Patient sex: M
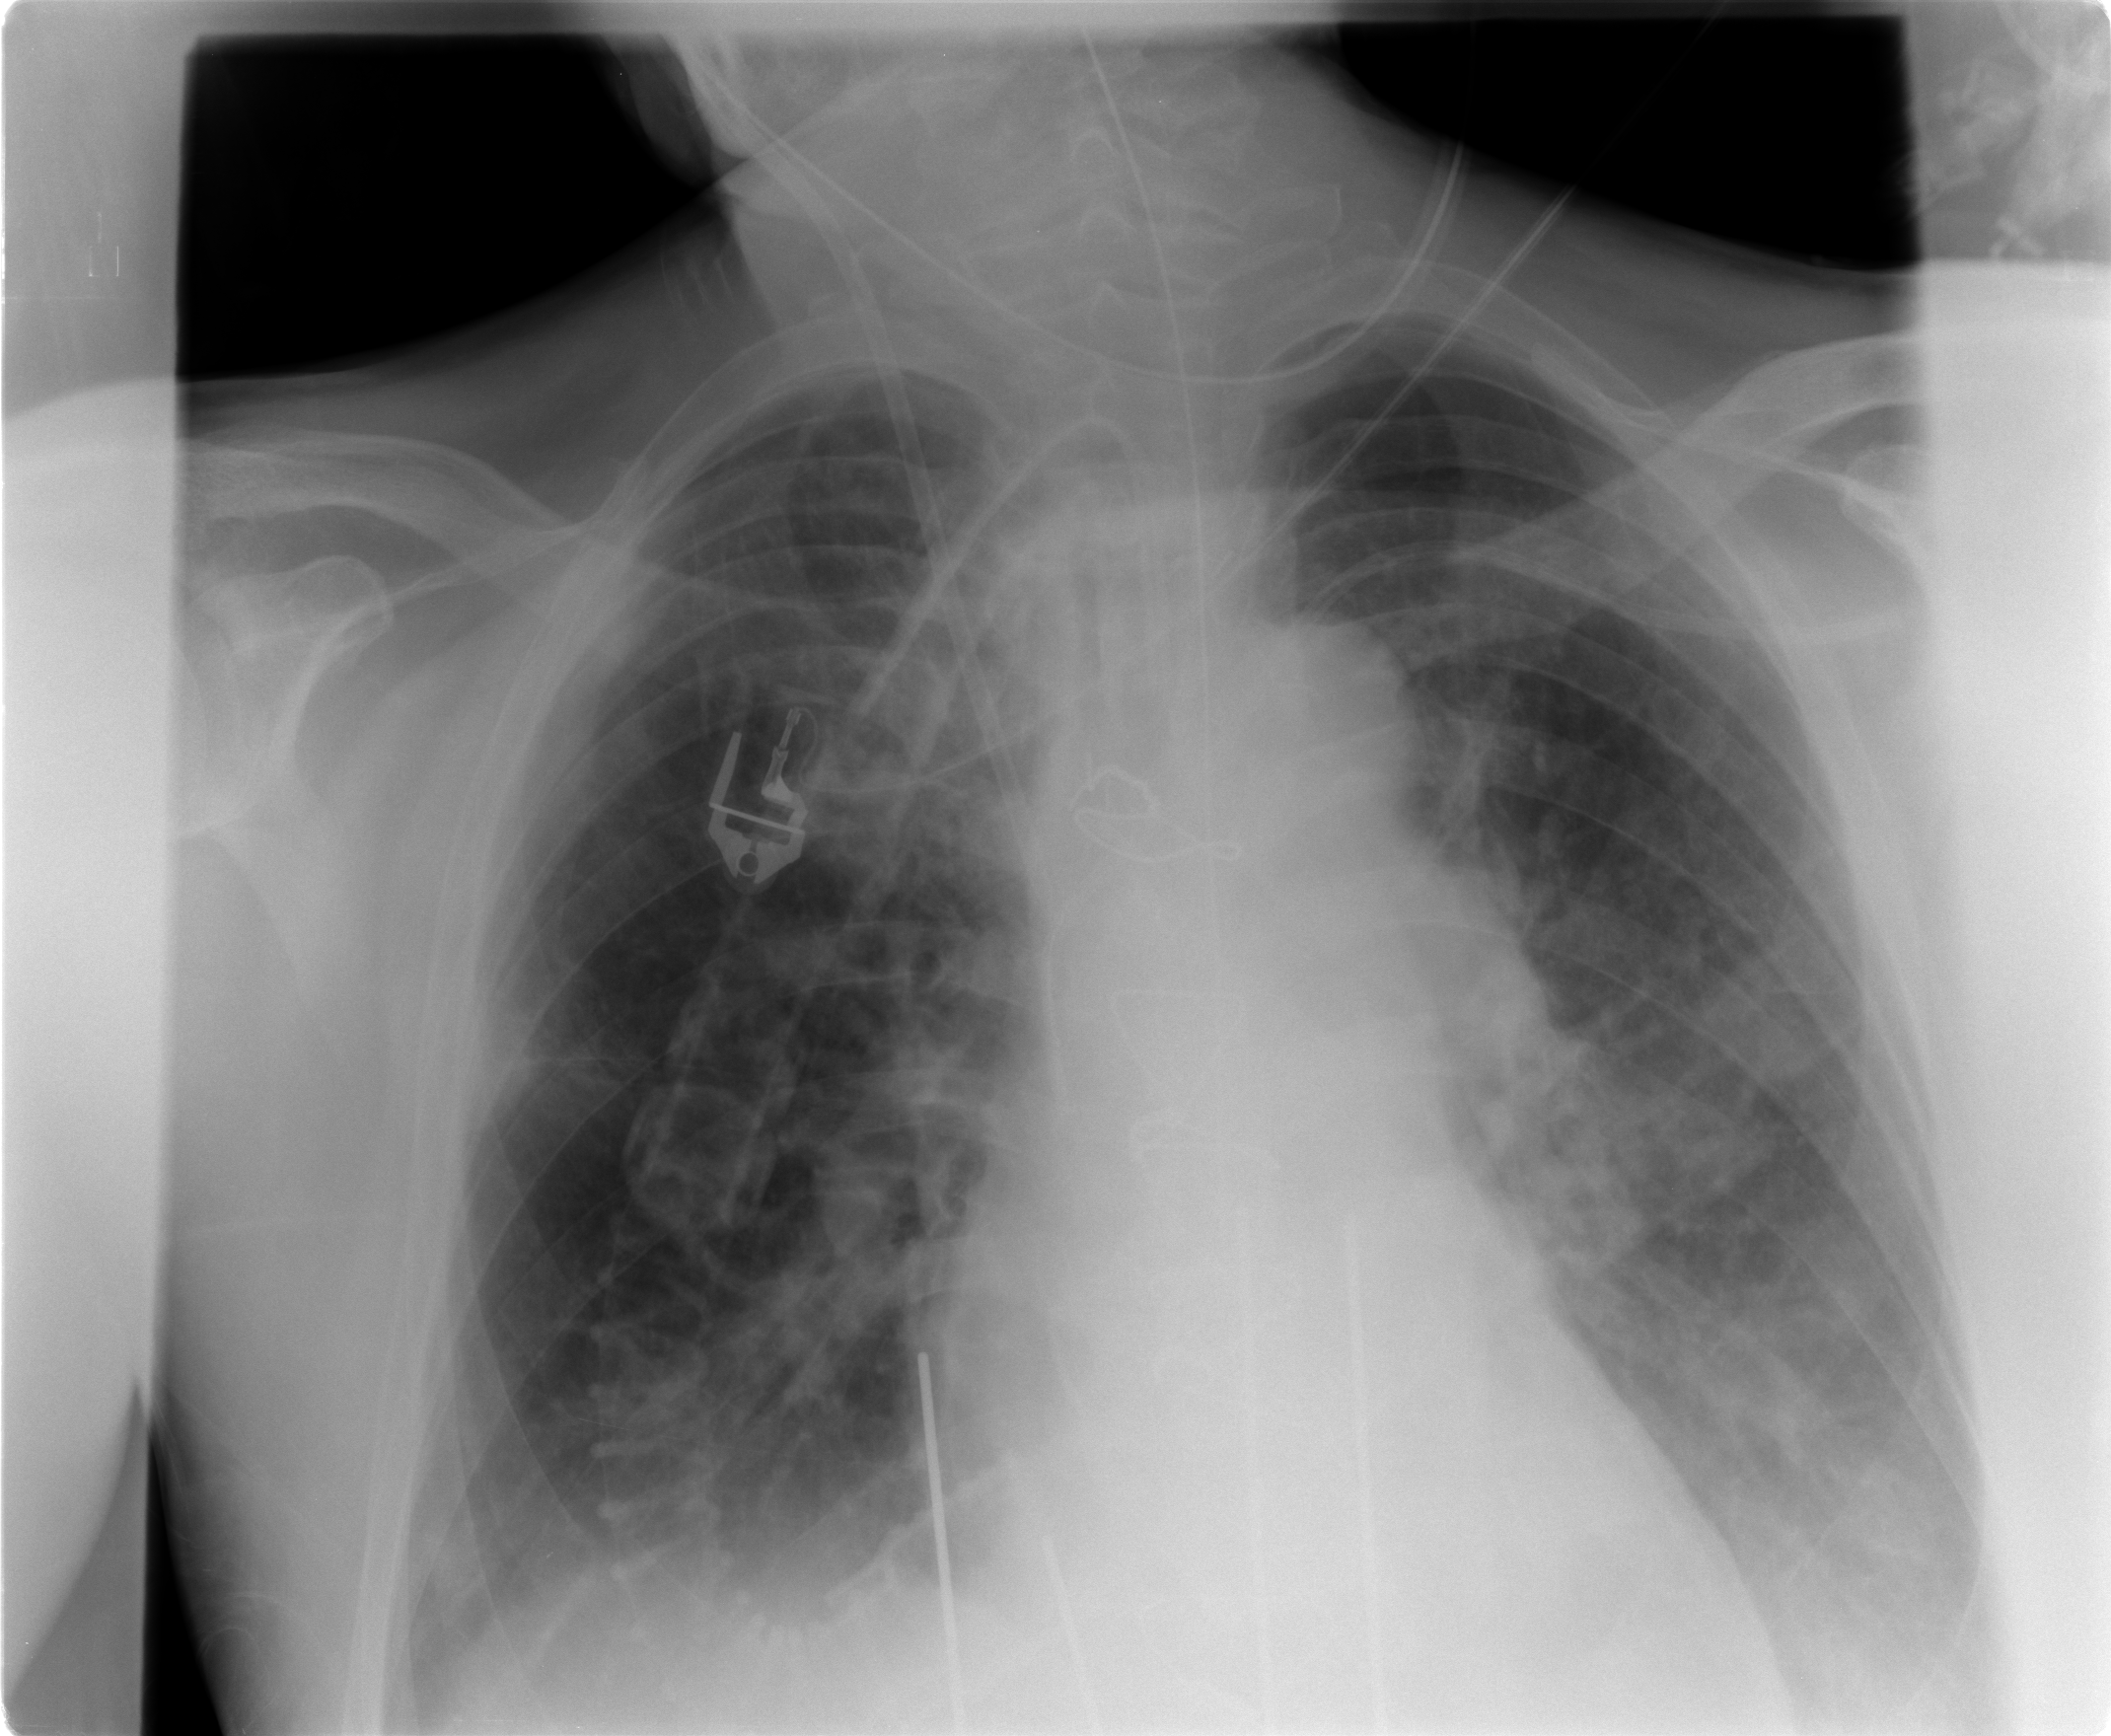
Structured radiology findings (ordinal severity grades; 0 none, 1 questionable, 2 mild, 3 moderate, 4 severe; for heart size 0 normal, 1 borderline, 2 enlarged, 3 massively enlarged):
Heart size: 0
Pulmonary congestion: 2
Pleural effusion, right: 3
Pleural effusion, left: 3
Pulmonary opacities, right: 2
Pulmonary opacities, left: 0
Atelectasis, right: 2
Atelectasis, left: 2